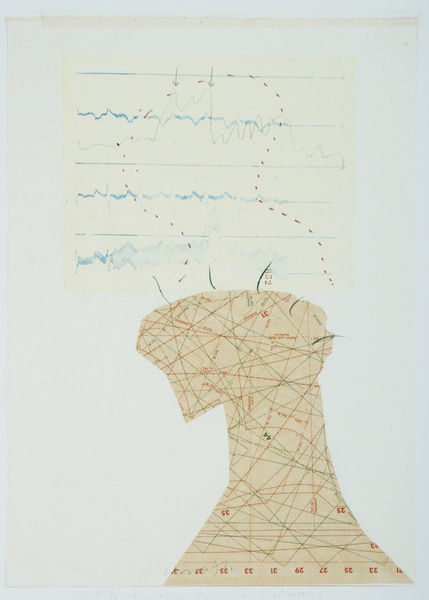
Titel: Kardiogramm eines Schnittlinien - Mediators
Künstler: Gerhard Hoehme
Standort: Düsseldorf
Institution: Gerhard und Magarete Hoehme-Stiftung
Schlagwörter: blau, kopf, körper, weiß, ocker, ausschnitt, braun, grau, zeichnung, rot, beige, muster, hals, figur, welle, wellen, papier, abstrakt, modern, linien, ausdruck, zahlen, ziffern, gedanken, striche, collage, punkte, kurven, denken, rechteck, umriß, linie, parallel, kontur, geschnitten, schnitt, strich, reihen, kurve, ziffer, richtung, nummern, verlauf, nummer, pfeile, berechnung, anleitung, messung, gestrichelt, ocer, geklebt, montage, ablauf, strichlinien, schnittmuster, gehirn, schnittbogen, ekg, collag, eeg, hirnströme, kopfform, opf, strichliert, zahle